Field crop: maize
Growth stage: 2
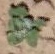
Species: chenopodium